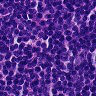
Metastatic tissue present: no